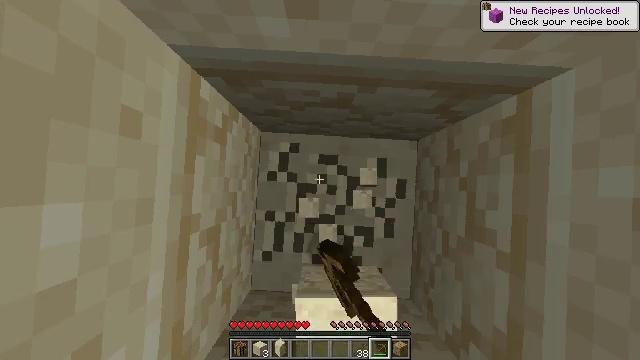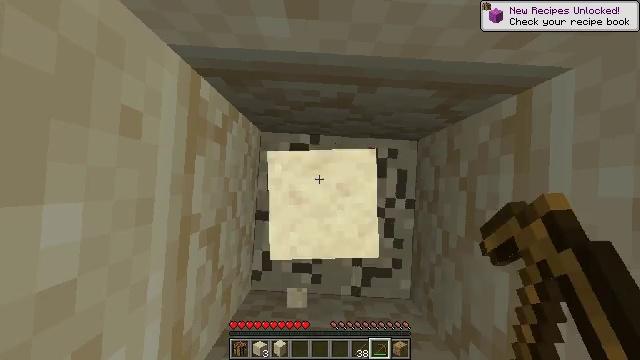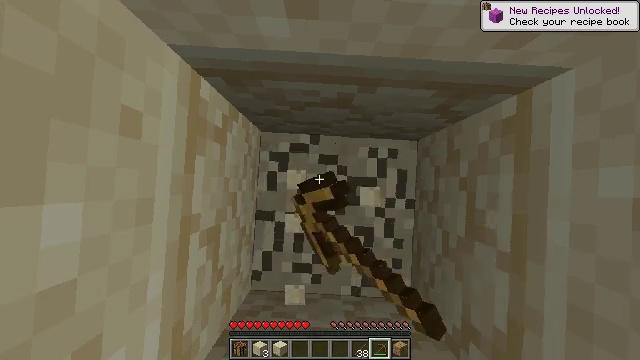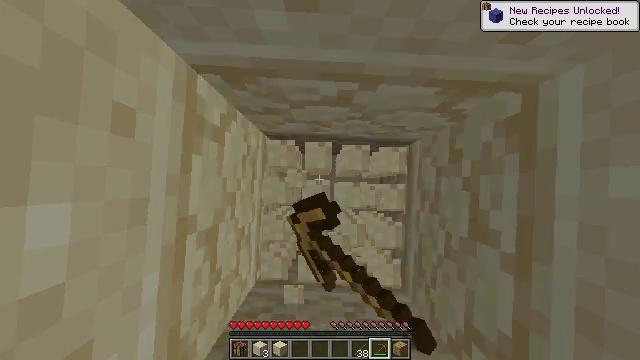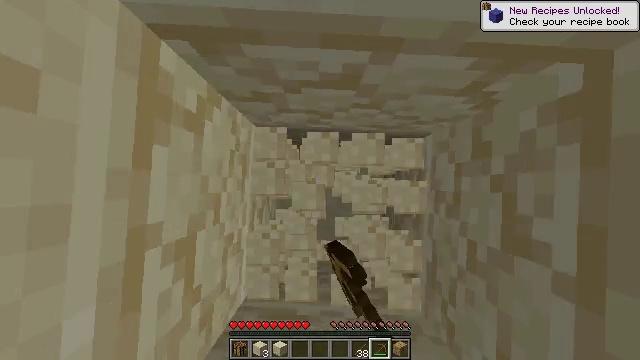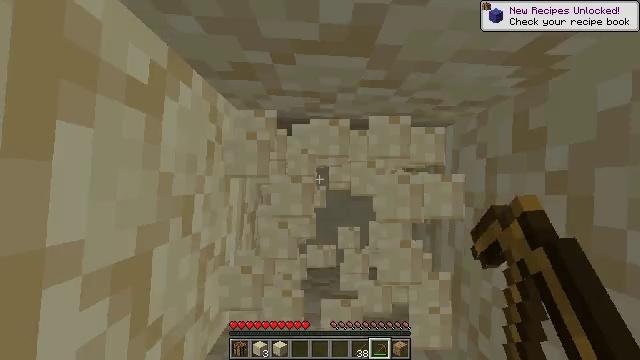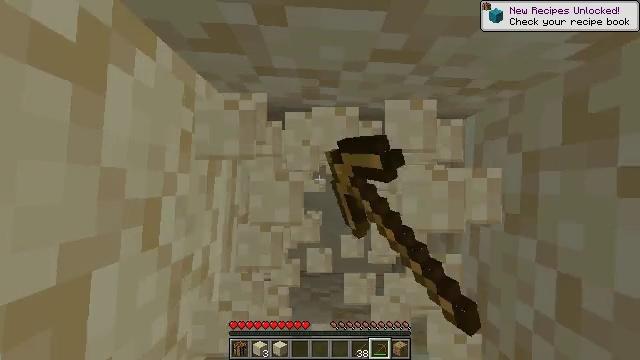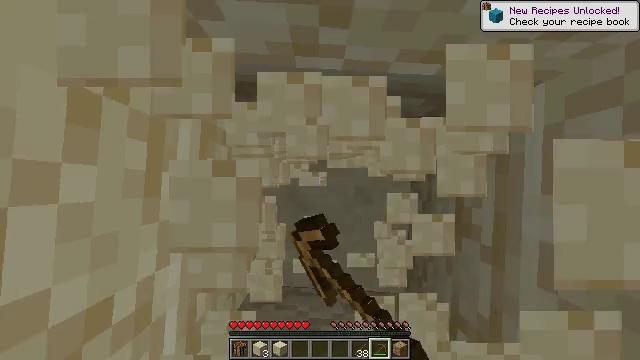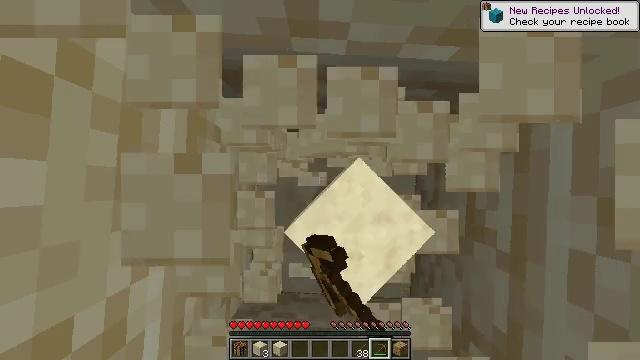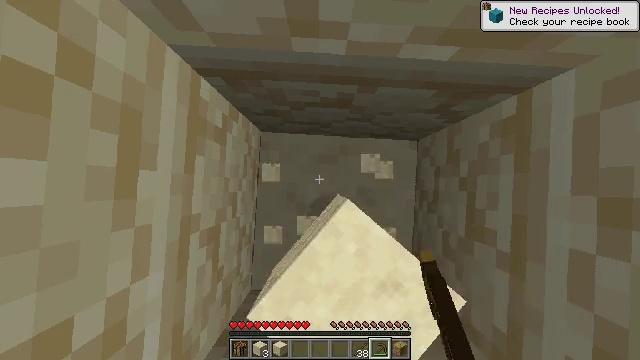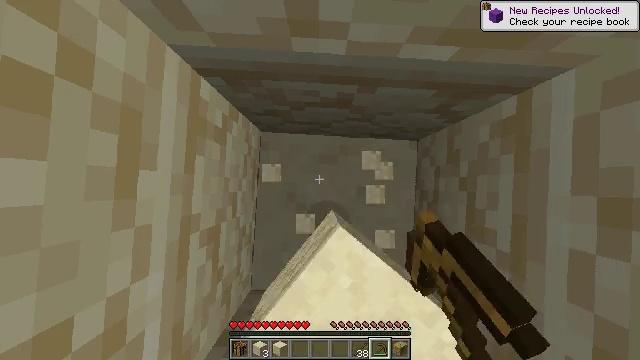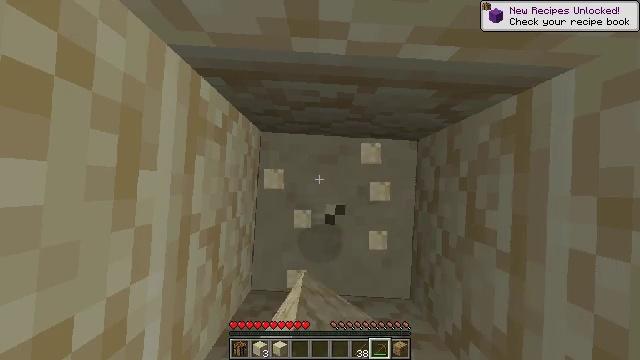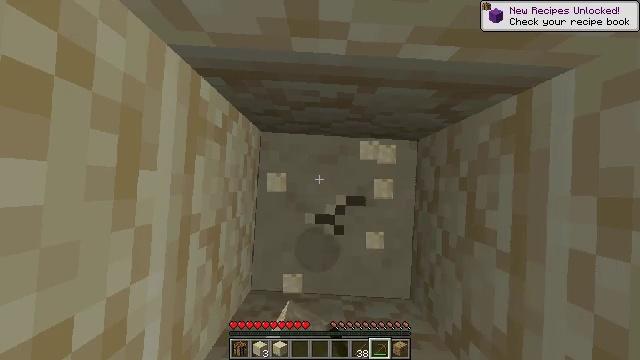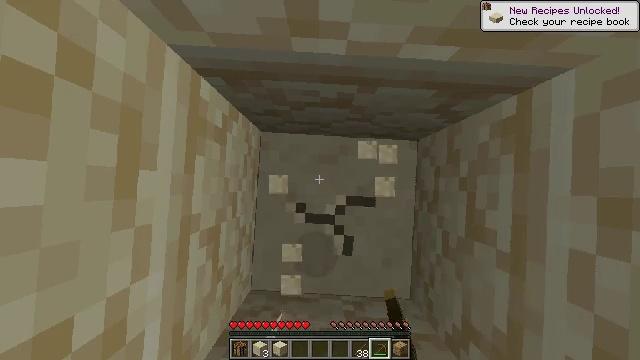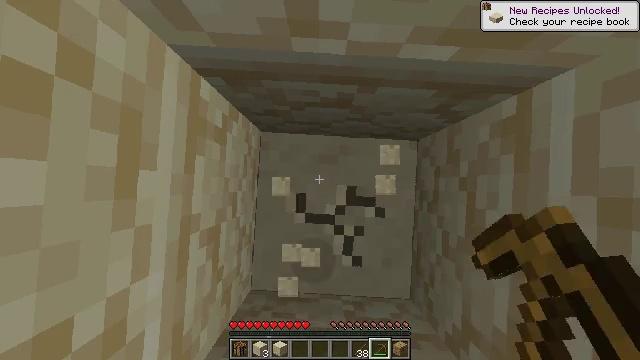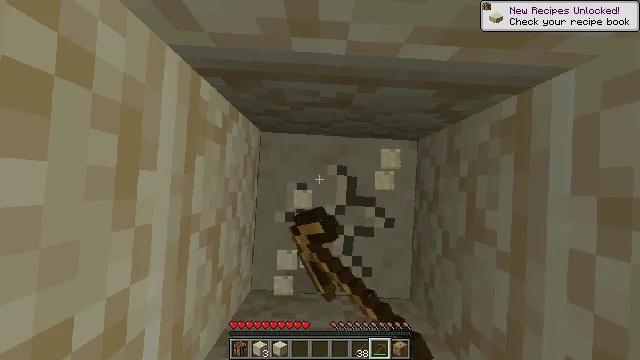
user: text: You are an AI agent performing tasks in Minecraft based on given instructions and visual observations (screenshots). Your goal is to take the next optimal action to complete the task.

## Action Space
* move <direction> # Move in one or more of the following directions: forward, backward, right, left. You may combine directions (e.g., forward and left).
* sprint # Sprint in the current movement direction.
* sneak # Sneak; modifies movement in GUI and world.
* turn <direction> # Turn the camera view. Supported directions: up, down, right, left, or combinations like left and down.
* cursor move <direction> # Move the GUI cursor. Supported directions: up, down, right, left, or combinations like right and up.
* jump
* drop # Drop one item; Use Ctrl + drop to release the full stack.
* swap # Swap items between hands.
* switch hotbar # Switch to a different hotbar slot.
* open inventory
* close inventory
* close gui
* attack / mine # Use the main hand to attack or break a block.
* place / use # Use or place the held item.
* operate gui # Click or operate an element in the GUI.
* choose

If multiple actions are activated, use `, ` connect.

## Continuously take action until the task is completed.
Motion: motion action
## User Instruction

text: Attack the sandstone to break it.
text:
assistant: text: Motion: attack / mine
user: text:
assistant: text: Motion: attack / mine
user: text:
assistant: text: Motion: attack / mine
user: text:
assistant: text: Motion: attack / mine
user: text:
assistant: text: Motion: attack / mine
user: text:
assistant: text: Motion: attack / mine
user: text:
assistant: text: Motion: attack / mine
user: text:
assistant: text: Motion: attack / mine
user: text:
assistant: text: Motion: attack / mine
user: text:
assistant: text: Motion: attack / mine
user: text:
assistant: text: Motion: attack / mine
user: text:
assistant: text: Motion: attack / mine
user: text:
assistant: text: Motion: attack / mine
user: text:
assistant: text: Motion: attack / mine
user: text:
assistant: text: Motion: attack / mine
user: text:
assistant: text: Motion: attack / mine
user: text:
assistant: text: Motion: attack / mine
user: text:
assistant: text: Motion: attack / mine
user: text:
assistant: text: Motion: attack / mine
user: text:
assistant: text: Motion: attack / mine
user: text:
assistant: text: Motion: attack / mine
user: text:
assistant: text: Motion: attack / mine
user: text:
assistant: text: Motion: attack / mine
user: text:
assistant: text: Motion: attack / mine
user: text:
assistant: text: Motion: attack / mine
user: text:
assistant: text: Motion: attack / mine
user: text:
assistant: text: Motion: attack / mine
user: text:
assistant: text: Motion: attack / mine
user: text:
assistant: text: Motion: attack / mine
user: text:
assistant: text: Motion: attack / mine